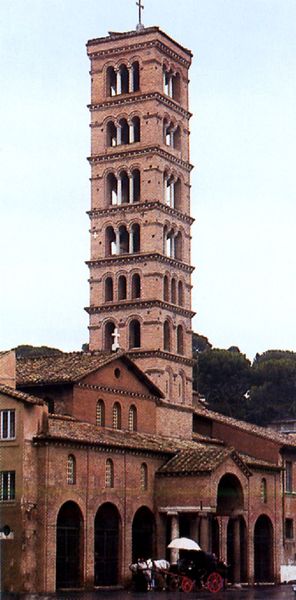
Titel: Santa Maria in Cosmedin, Rom
Standort: Rom, S. Maria in Cosmedin (EU - I - Latium)
Schlagwörter: baum, himmel, weiß, bäume, kirchturm, braun, fenster, säule, säulen, dach, rot, schirm, architektur, kirche, gold, turm, italien, ziegel, kutsche, rundbogen, bögen, arkade, kreuz, klinker, glocke, kiefer, triforium, etagen, geschosse, stockwerke, geschoss, fesnter, 7